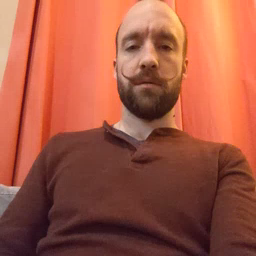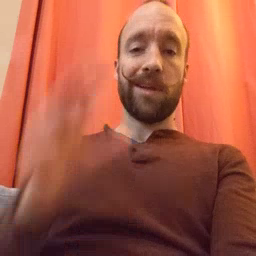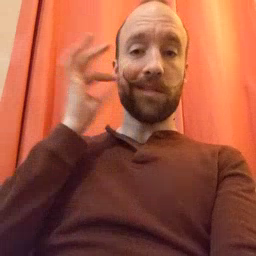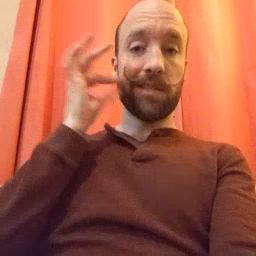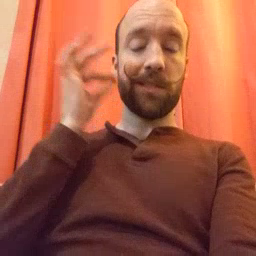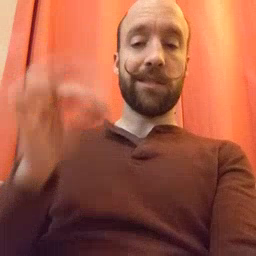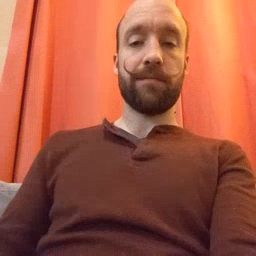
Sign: cat